Field crop: maize
Growth stage: 2
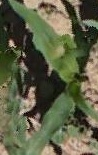
Species: maize